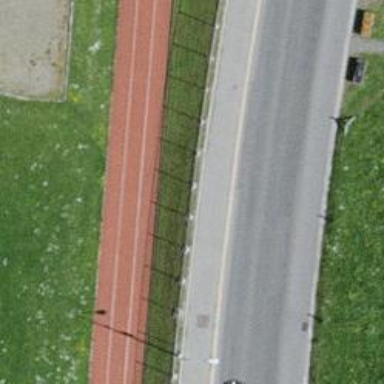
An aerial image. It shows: Chain link fence.